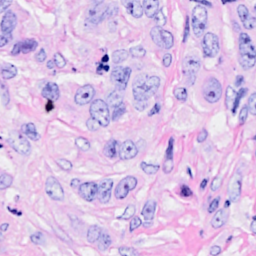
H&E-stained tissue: Breast